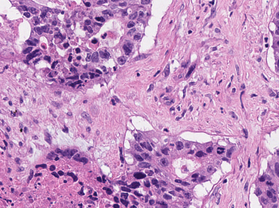
Tumor epithelial tissue: yes
Tumor-associated stroma tissue: yes
Normal tissue: no